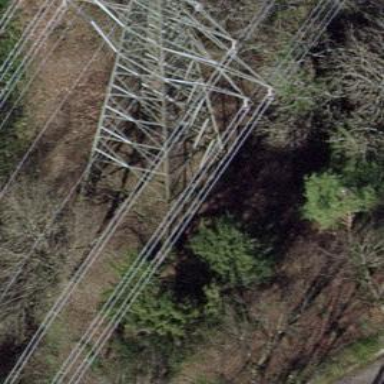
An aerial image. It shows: Towering power structure.